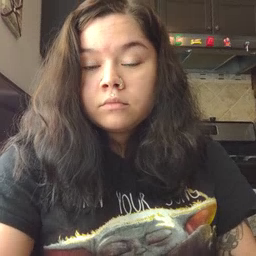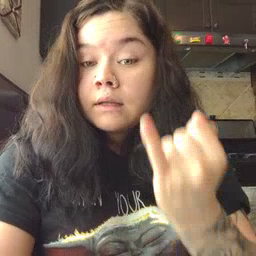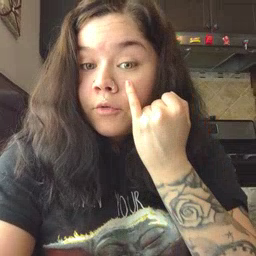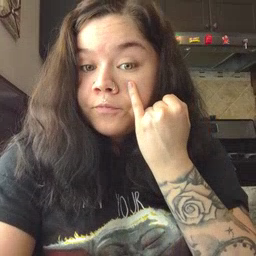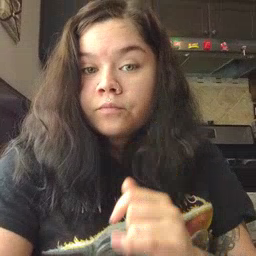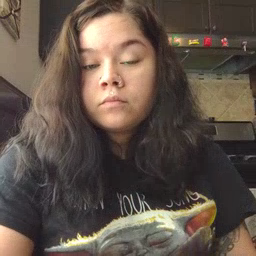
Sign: if